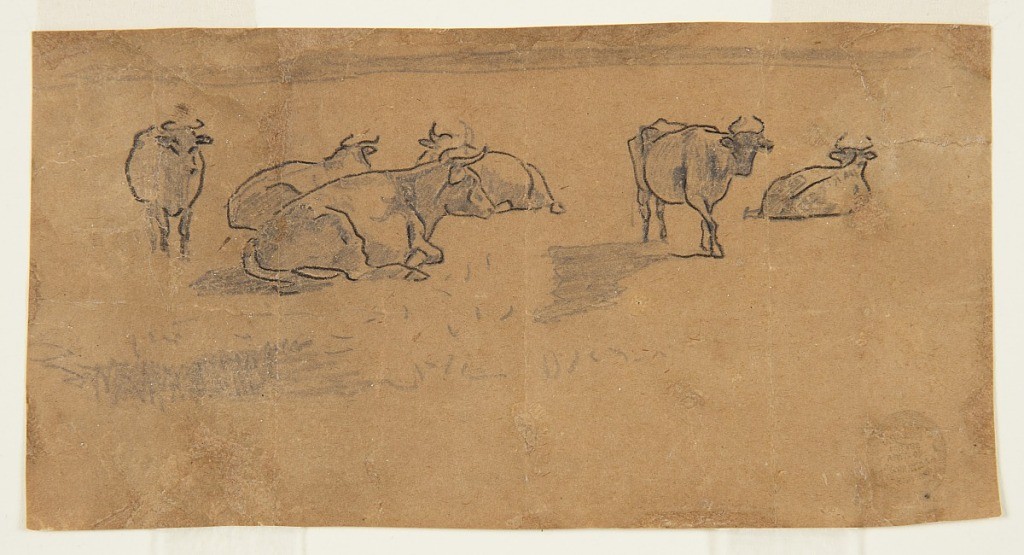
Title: Cows in a Pasture
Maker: Winslow Homer, American, 1836–1910
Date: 1870s
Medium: Graphite on paper
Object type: Drawing
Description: Horiztonal view of cows in a pasture.